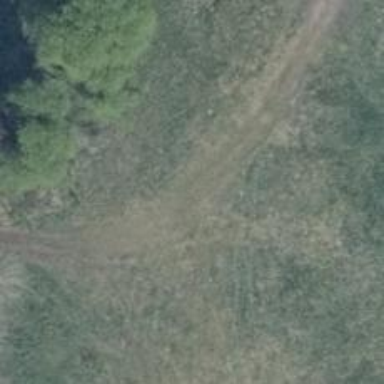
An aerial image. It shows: Track with grass surface categorized as grade4 tracktype.